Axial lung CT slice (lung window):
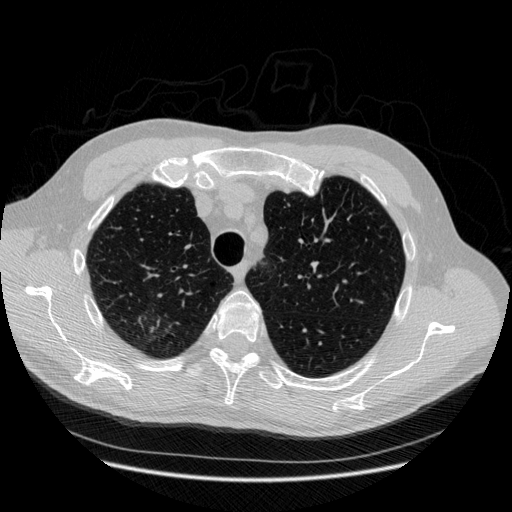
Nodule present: no